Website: apple-inc
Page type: review-order
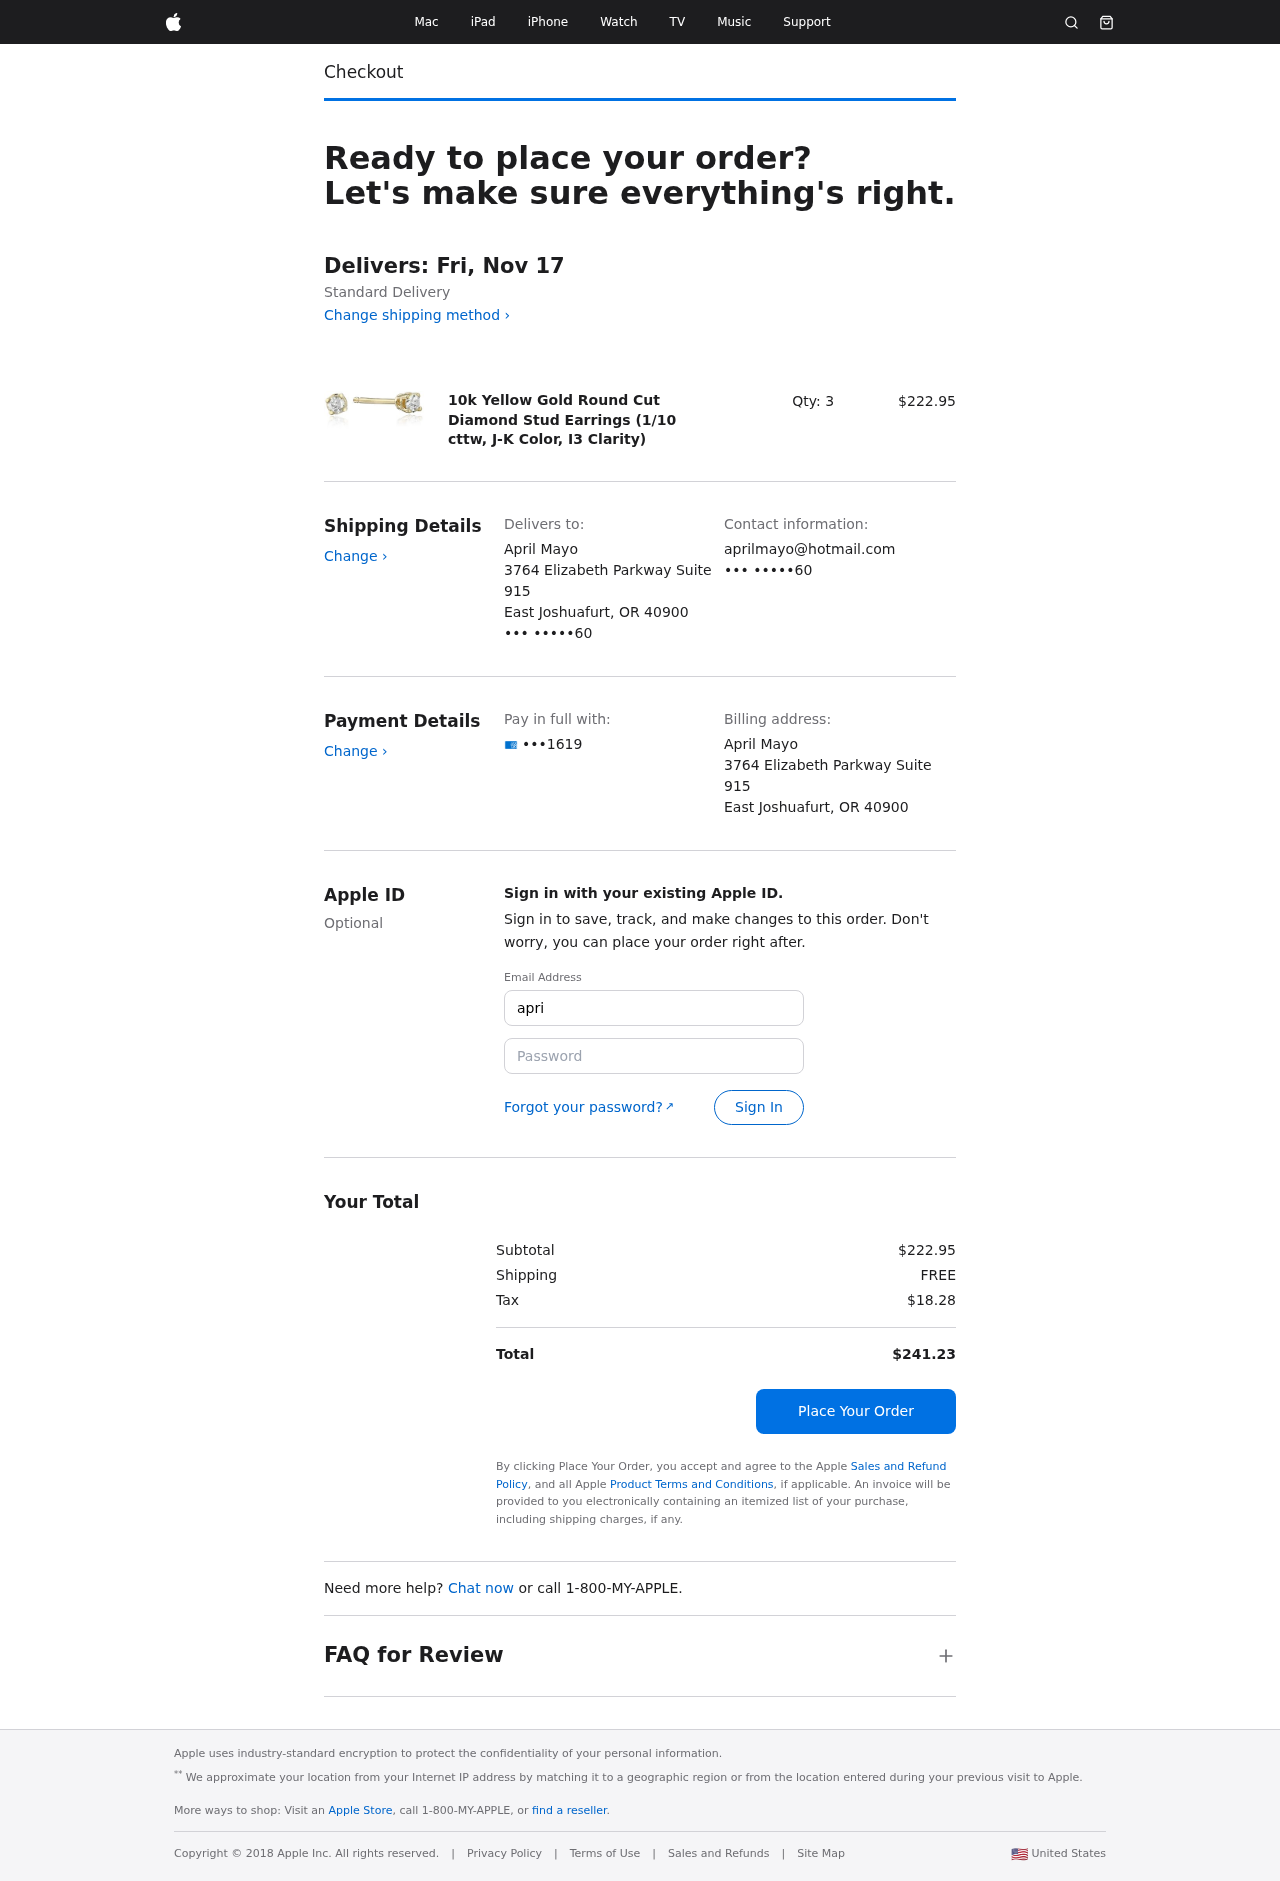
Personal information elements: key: PII_CARD_LAST4
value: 1619
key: PII_CITY_STATE_ZIP
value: East Joshuafurt, OR 40900
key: PII_EMAIL3
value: aprilmayo@hotmail.com
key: PII_FULLNAME
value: April Mayo
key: PII_PHONE_SUFFIX
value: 60
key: PII_STREET
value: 3764 Elizabeth Parkway Suite 915
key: PII_EMAIL2
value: aprilmayo@hotmail.com
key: PII_PHONE_SUFFIX2
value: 60
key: PII_FULLNAME2
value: April Mayo
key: PII_STREET2
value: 3764 Elizabeth Parkway Suite 915
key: PII_CITY_STATE_ZIP2
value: East Joshuafurt, OR 40900
Product elements: key: PRODUCT1_NAME
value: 10k Yellow Gold Round Cut Diamond Stud Earrings (1/10 cttw, J-K Color, I3 Clarity)
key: PRODUCT1_PRICE
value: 222.95
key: PRODUCT1_QUANTITY
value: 3
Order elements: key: ORDER_DELIVERY_DATE
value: Delivers: Fri, Nov 17
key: ORDER_SUBTOTAL
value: $222.95
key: ORDER_SHIPPING_COST
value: FREE
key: ORDER_TAX
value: $18.28
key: ORDER_TOTAL
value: $241.23